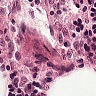
Metastatic tissue present: no